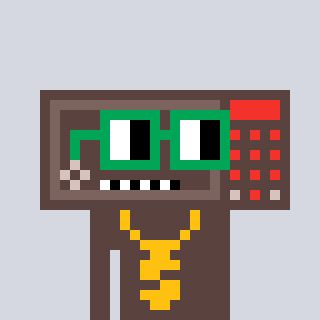
a pixel art character with square green glasses, a wallsafe-shaped head and a darkbrown-colored body on a cool background